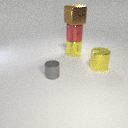
large yellow metal cylinder to the right of large yellow metal cylinder